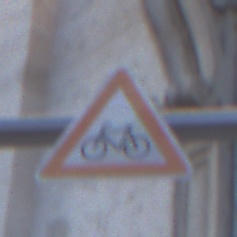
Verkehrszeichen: RadverkehrRechts
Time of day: SunriseSunset
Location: Outdoor (Urban)
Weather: Clear
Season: NotSpecified
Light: Natural